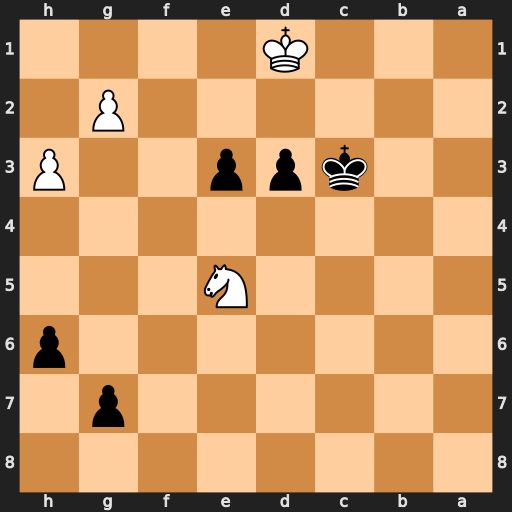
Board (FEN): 8/6p1/7p/4N3/8/2kpp2P/6P1/3K4
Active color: b
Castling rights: -
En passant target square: -
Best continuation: e2+ Ke1 d2+ Kxe2 Kc2